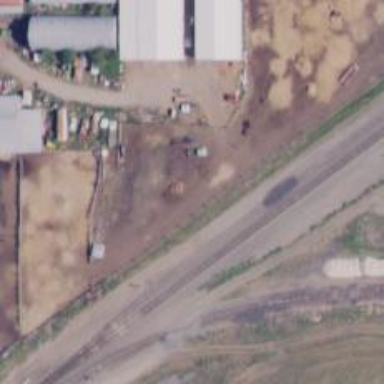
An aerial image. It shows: Railway siding with rails.